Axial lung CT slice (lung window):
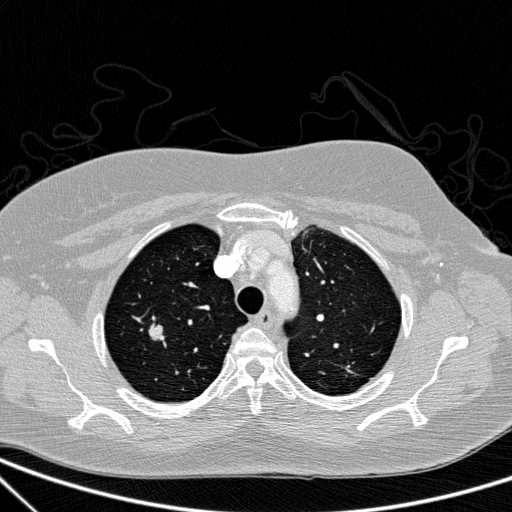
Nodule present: yes
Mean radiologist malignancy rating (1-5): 4.25